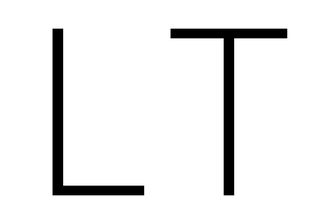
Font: Inter_ExtraLight